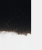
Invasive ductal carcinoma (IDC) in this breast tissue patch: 0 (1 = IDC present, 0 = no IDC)